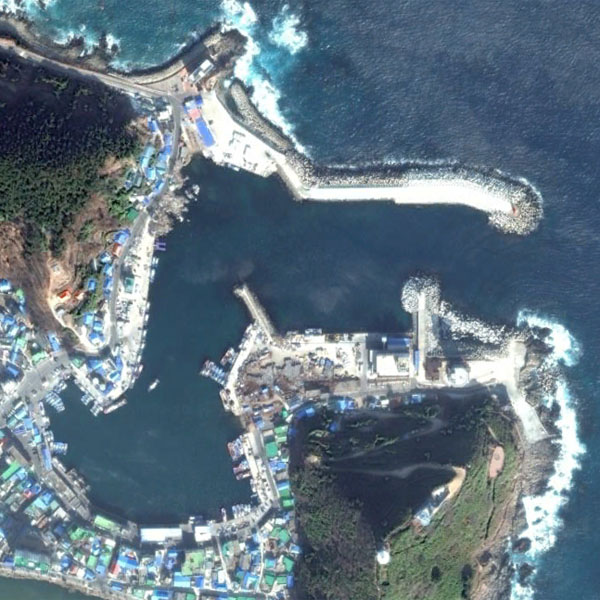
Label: Port